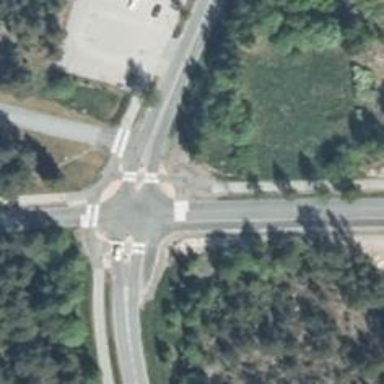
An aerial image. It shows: Marked road crossing with pedestrian island.